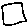
Label: square